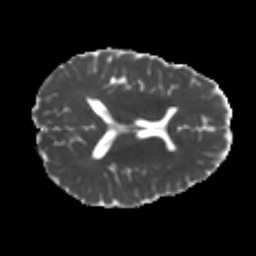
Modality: MD
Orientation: axial
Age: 22
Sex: male
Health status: healthy
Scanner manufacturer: philips
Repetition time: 7.384 s
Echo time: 0.08599 s